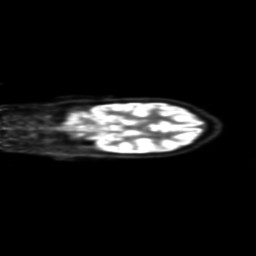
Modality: PET
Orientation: coronal
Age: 40
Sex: male
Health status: ill